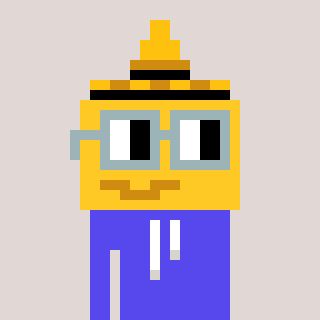
a pixel art character with square dark gray glasses, a mustard-shaped head and a computerblue-colored body on a warm background